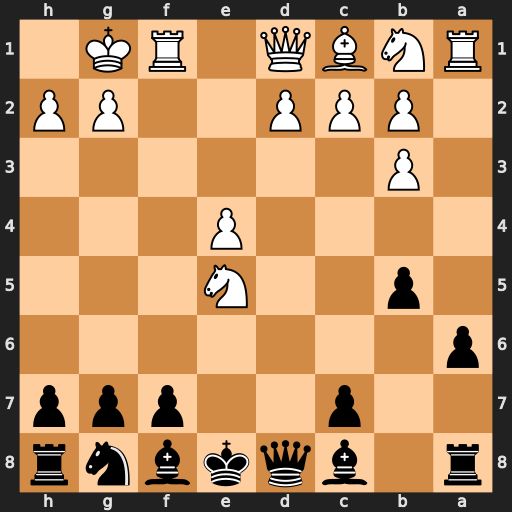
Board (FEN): r1bqkbnr/2p2ppp/p7/1p2N3/4P3/1P6/1PPP2PP/RNBQ1RK1
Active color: b
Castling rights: kq
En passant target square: -
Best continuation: Qd4+ Kh1 Qxe5